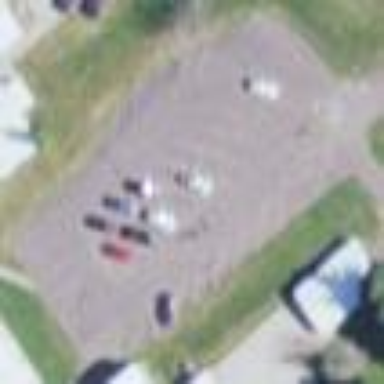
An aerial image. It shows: Parking area with asphalt surface.